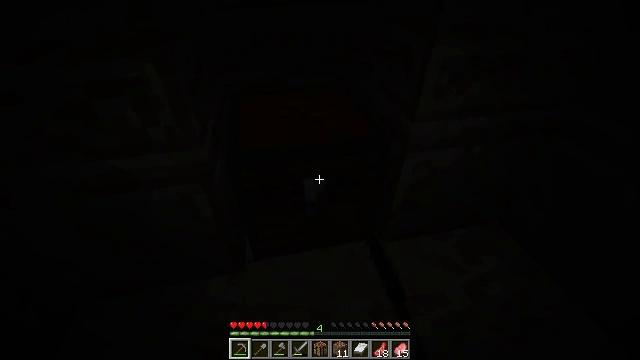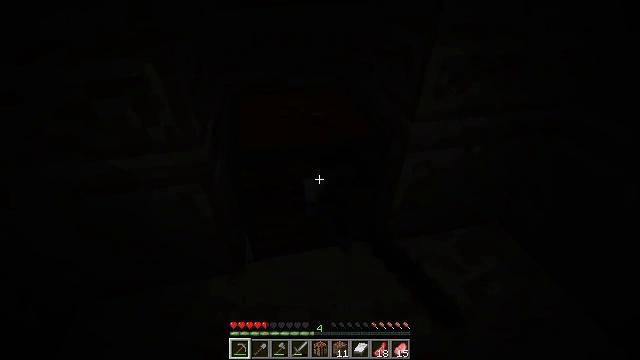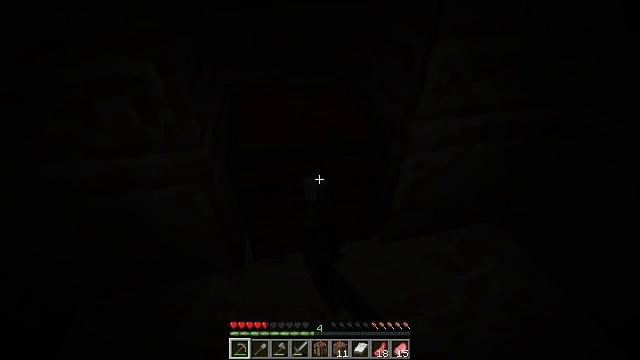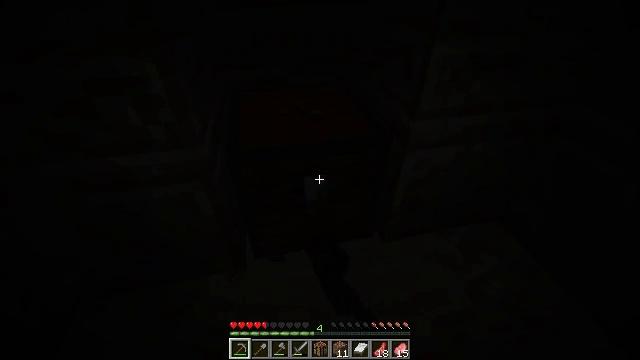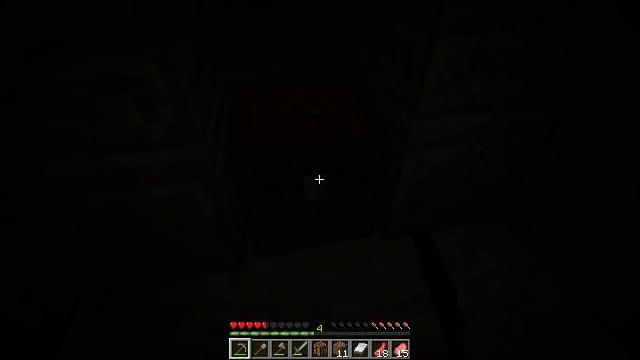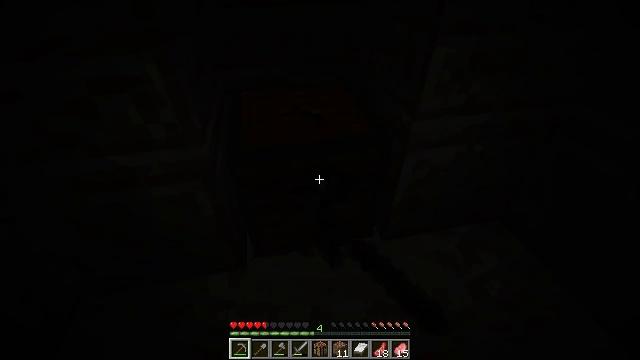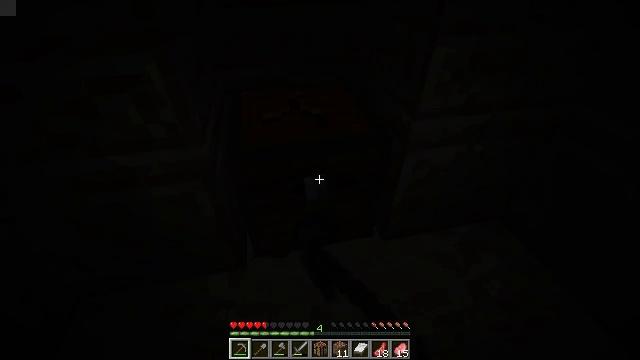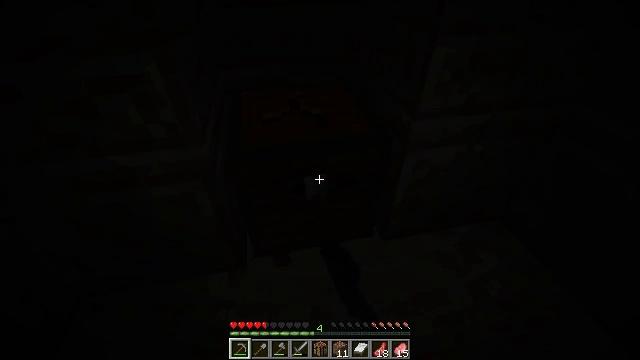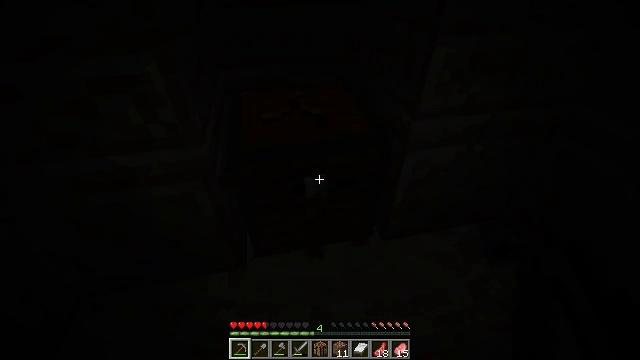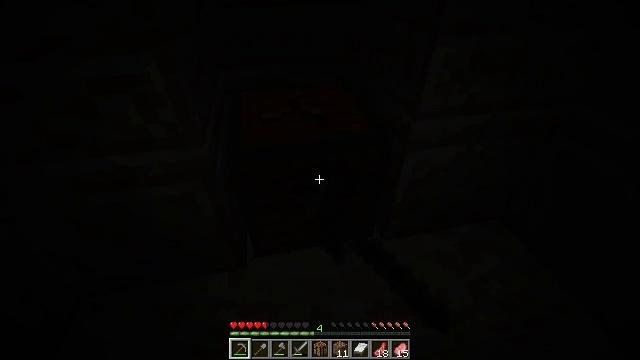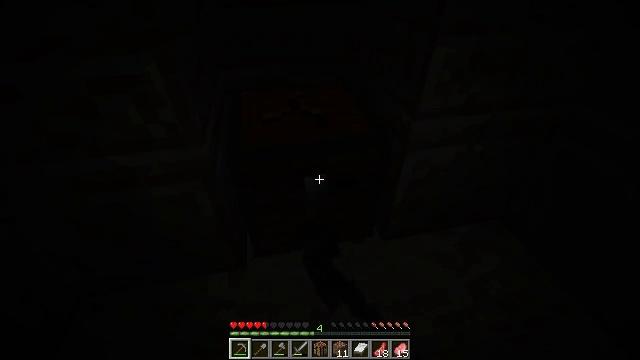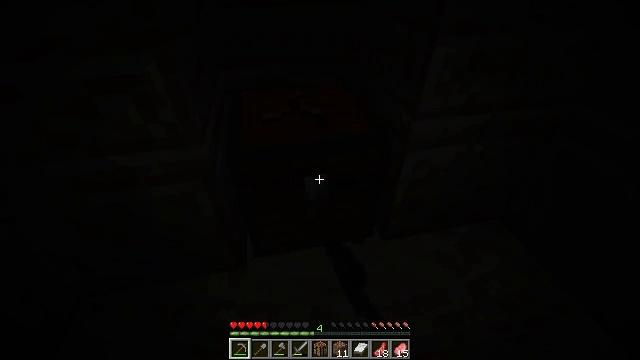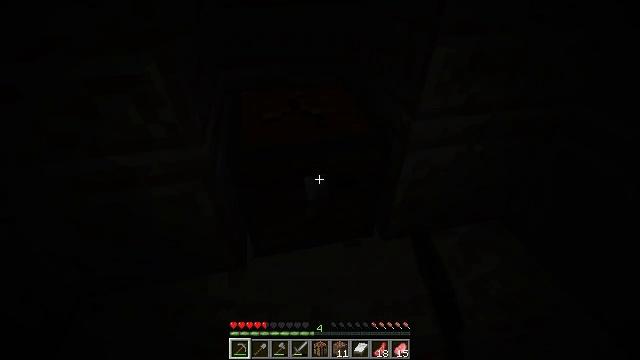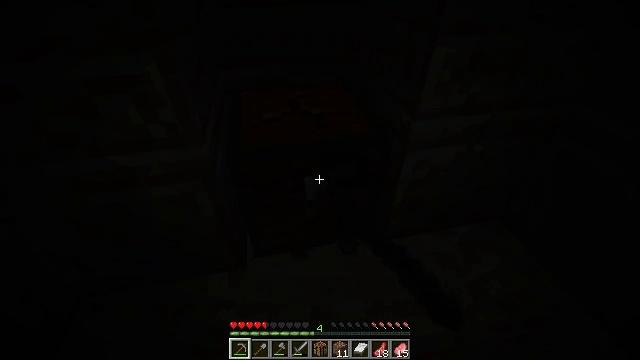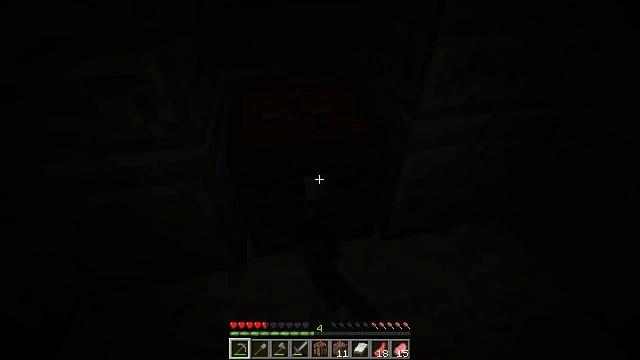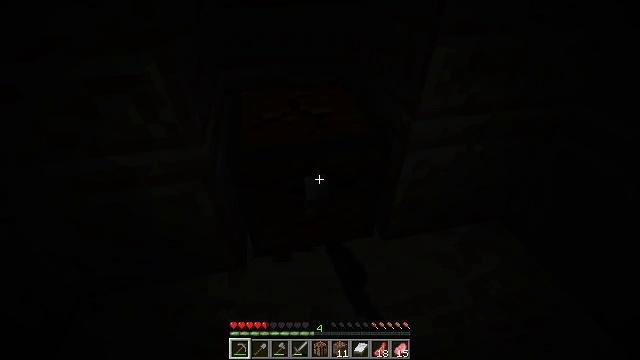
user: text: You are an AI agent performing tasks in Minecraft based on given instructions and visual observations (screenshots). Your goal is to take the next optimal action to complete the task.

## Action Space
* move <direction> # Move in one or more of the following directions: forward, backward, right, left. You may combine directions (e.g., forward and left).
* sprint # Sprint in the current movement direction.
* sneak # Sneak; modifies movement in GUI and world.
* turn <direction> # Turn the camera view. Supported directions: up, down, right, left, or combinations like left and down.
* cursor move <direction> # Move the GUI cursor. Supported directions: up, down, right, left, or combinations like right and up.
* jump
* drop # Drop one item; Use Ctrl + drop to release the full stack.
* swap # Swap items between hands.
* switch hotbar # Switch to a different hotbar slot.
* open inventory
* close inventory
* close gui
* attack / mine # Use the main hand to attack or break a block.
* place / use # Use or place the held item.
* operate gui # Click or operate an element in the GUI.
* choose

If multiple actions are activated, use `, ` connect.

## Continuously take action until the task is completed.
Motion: motion action
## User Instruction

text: Reclaim the chest into your inventory.
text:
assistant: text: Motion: attack / mine
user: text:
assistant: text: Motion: attack / mine
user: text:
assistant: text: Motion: attack / mine
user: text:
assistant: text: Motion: attack / mine
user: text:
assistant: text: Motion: attack / mine
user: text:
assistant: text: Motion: attack / mine
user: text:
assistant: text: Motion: attack / mine
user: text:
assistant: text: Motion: attack / mine
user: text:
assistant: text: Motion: attack / mine
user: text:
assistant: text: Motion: attack / mine
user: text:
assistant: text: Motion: attack / mine
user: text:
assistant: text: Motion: attack / mine
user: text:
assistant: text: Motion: attack / mine
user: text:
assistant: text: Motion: attack / mine
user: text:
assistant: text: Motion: attack / mine
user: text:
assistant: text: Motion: attack / mine
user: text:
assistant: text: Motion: attack / mine
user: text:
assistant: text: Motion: attack / mine
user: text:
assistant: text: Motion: attack / mine
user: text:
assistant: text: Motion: attack / mine
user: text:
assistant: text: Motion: attack / mine
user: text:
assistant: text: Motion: attack / mine
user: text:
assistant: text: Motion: attack / mine
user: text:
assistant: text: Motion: attack / mine
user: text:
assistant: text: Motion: attack / mine
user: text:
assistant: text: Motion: attack / mine
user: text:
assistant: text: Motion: attack / mine
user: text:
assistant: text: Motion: attack / mine
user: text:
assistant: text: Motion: attack / mine
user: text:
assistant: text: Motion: attack / mine